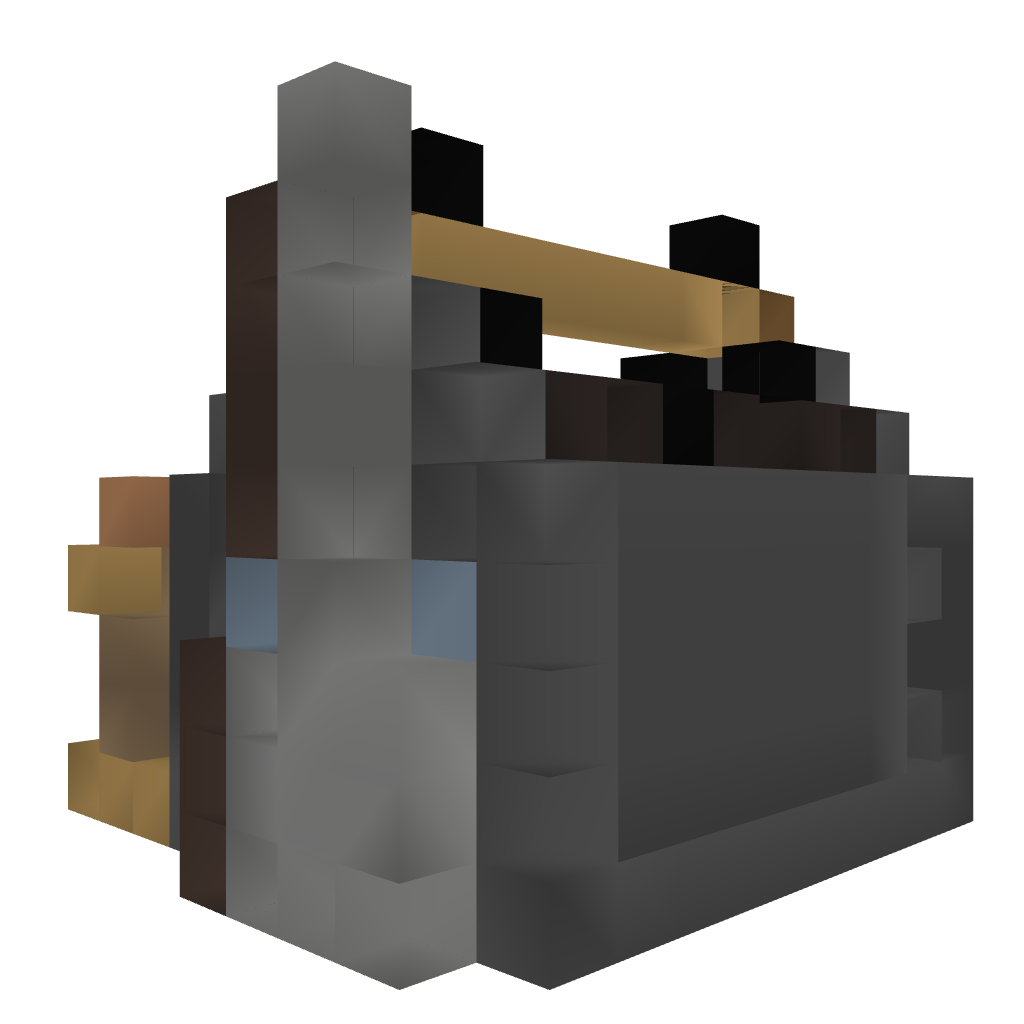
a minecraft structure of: Hardware Store